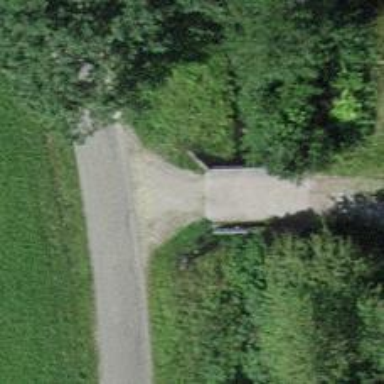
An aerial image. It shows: Track road on concrete bridge with grade 1 track type.